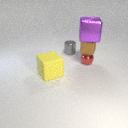
small brown metal cube above small red metal sphere